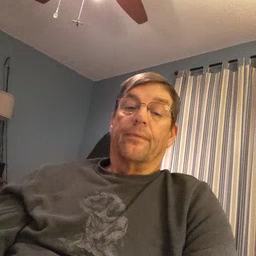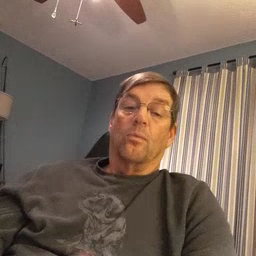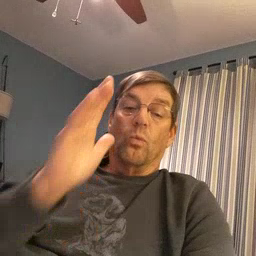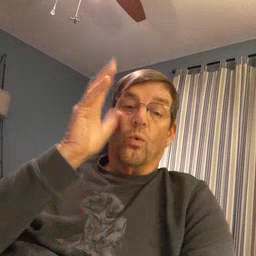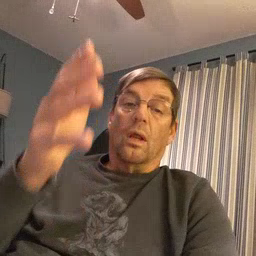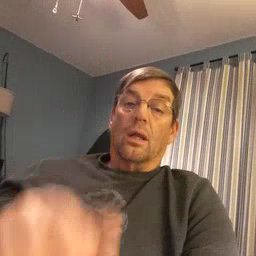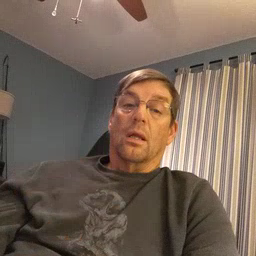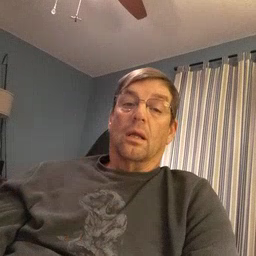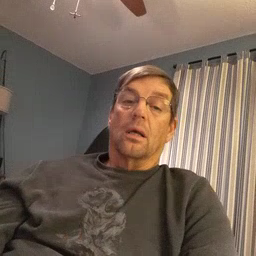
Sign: will